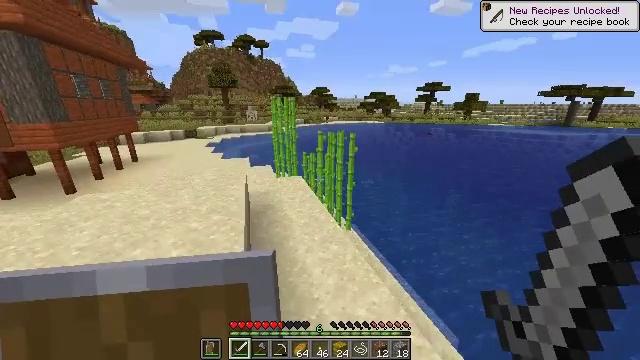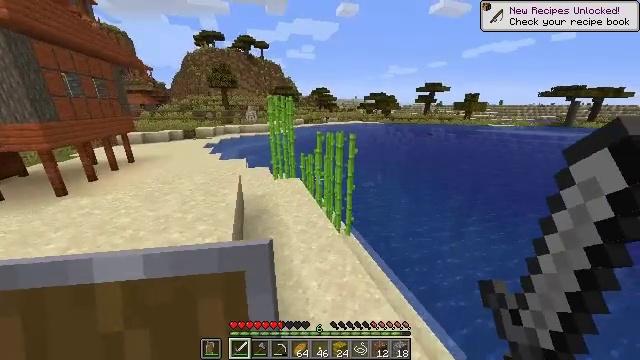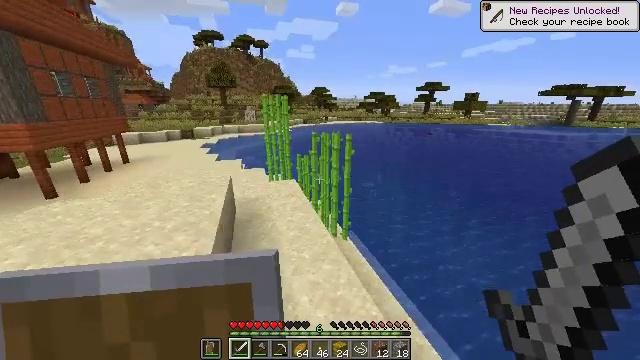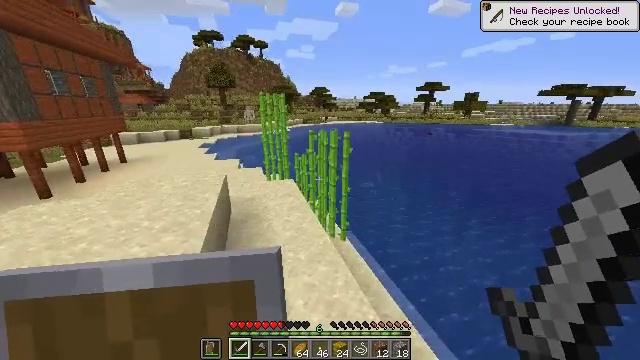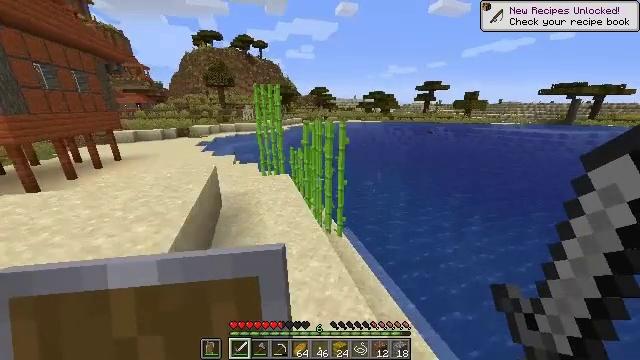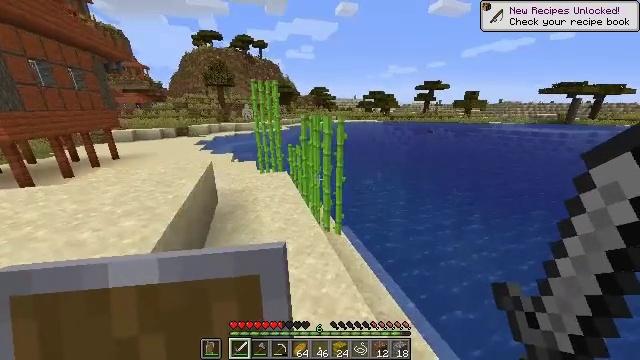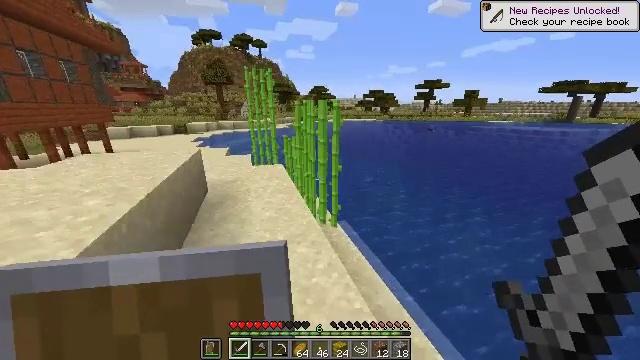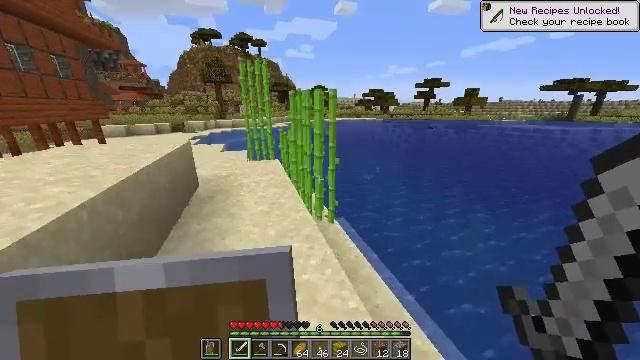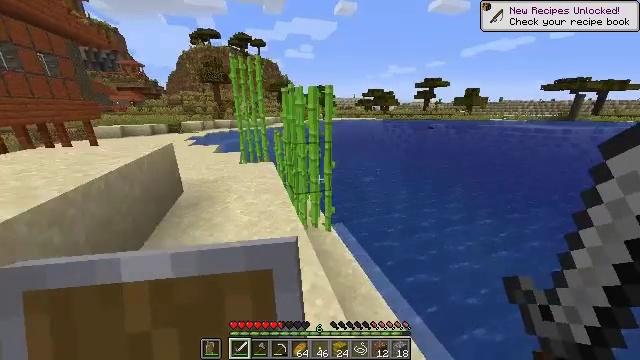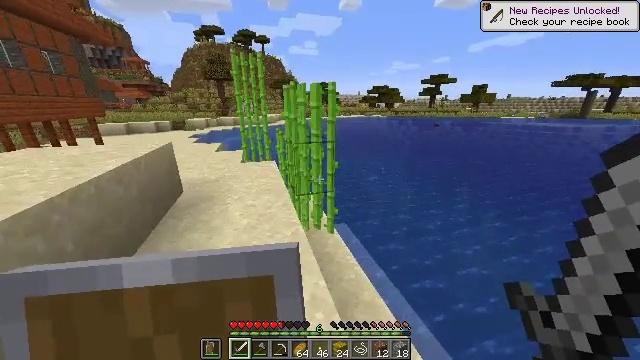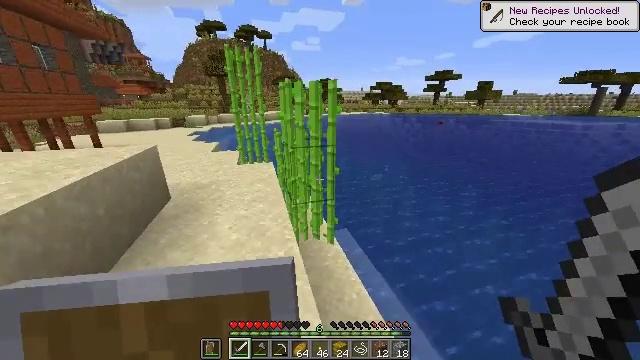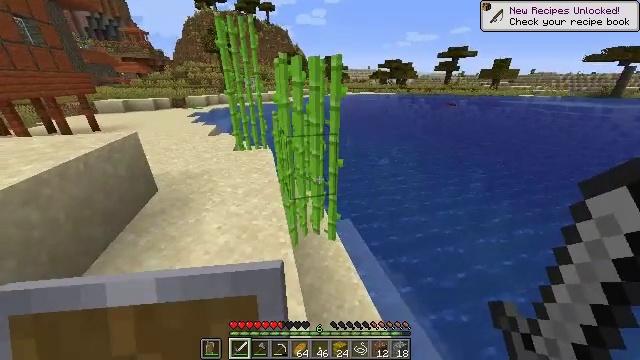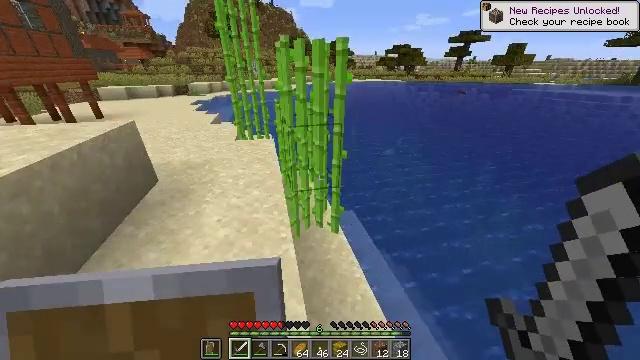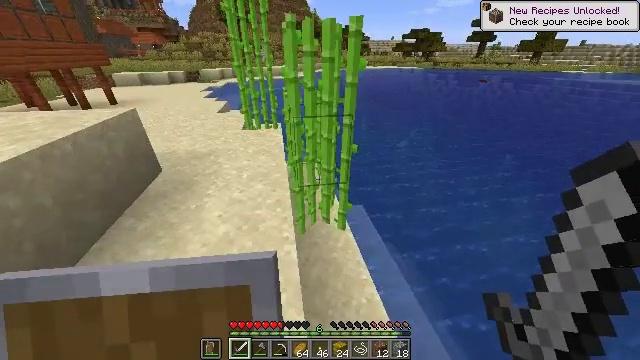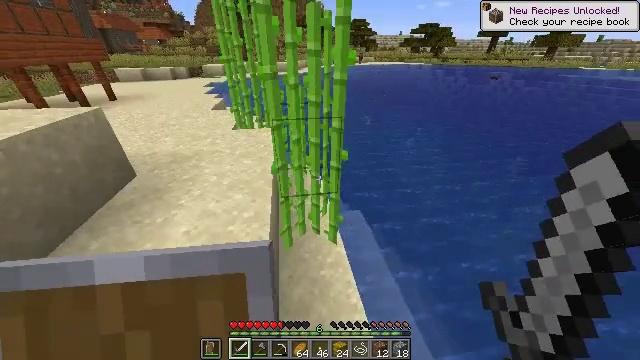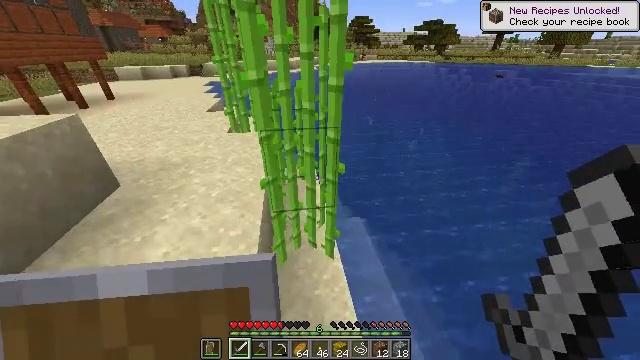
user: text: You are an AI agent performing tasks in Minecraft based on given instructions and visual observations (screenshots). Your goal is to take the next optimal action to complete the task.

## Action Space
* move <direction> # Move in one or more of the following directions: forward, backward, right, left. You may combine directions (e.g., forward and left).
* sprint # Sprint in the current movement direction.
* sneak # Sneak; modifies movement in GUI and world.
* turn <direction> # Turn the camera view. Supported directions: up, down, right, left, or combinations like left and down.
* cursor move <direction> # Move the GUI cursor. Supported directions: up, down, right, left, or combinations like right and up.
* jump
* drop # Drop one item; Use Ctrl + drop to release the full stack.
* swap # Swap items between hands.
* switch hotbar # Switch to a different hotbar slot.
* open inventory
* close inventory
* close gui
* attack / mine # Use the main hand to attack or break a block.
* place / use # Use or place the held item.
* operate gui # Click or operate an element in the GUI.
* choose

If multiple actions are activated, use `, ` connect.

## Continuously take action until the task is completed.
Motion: motion action
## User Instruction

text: Gather sugar cane for crafting.
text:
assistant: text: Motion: move forward and move right
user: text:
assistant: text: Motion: move forward and move right
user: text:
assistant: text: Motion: move forward and move right
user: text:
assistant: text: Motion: move forward and move right
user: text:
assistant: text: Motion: move forward and move right
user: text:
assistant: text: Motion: move forward
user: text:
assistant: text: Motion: move forward
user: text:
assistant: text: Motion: move forward
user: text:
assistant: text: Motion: move forward, turn left
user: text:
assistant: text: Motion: move forward
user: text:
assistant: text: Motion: move forward, turn left and down
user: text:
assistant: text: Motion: move forward, turn left and down
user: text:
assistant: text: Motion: move forward and move right, turn left and down
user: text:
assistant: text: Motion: move forward and move right, turn left
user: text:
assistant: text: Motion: move forward
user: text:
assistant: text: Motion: move forward, attack / mine
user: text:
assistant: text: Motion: move forward, attack / mine
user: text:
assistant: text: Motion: move forward, attack / mine
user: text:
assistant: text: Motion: move forward, turn left and up, attack / mine
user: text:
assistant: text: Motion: move forward, turn left and up, attack / mine
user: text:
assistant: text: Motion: move forward, turn left, attack / mine
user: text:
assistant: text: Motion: move forward, turn left, attack / mine
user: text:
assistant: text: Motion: move forward, turn left, attack / mine
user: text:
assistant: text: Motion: move forward, turn left, attack / mine
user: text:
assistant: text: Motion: move forward, turn left and up, attack / mine
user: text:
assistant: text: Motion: move forward, turn left, attack / mine
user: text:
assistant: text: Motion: move forward, turn left, attack / mine
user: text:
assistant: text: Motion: move forward, turn left and up
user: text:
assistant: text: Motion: move forward, turn left
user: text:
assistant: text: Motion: move forward and move right, turn left